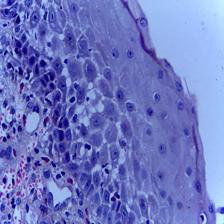
Diagnosis: Normal